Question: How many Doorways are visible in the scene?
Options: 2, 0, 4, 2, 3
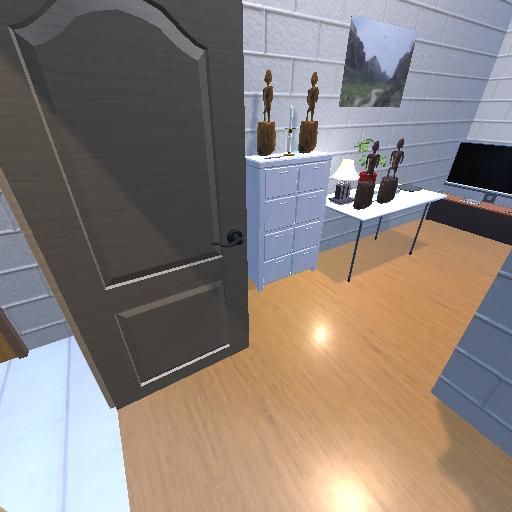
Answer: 2